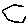
Label: hexagon